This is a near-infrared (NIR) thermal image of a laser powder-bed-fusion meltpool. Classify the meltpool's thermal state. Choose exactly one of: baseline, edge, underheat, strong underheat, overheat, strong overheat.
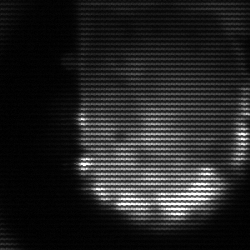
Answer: baseline